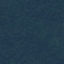
Label: Forest